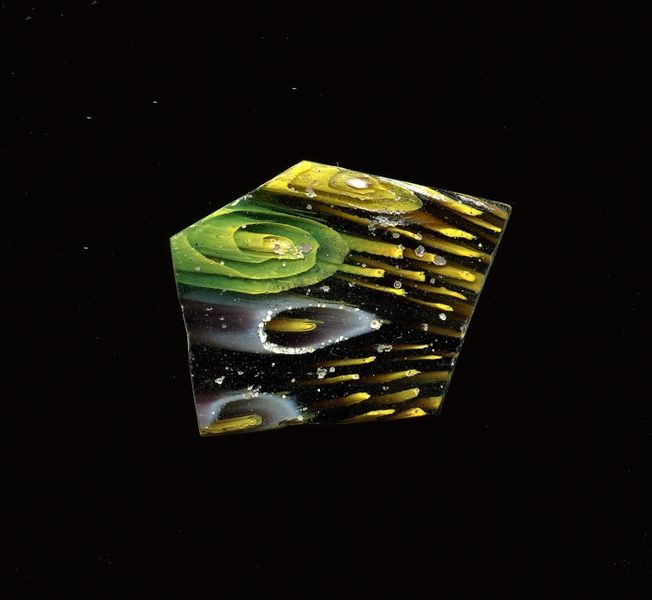
Titel: Mosaikglasfragment
Standort: Hamburg
Institution: Museum für Kunst und Gewerbe Hamburg
Schlagwörter: glas, antike, technik, mosaik, wandschmuck, kaiserzeit, bodenbeläge, frühe kaiserzeit, prinzipat, römische, millefiori, mittlere, späte